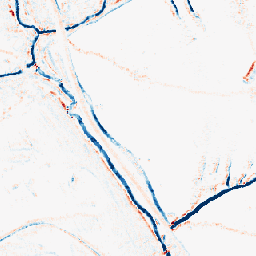
Category: morphological
Decomposition family: morphological_rect
Decomposition parameters: operation: average
width: 5
height: 5
Upsampling method: nearest
Upsampling parameters: scale: 8
Upsampling scale: 8